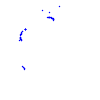
Particle: proton